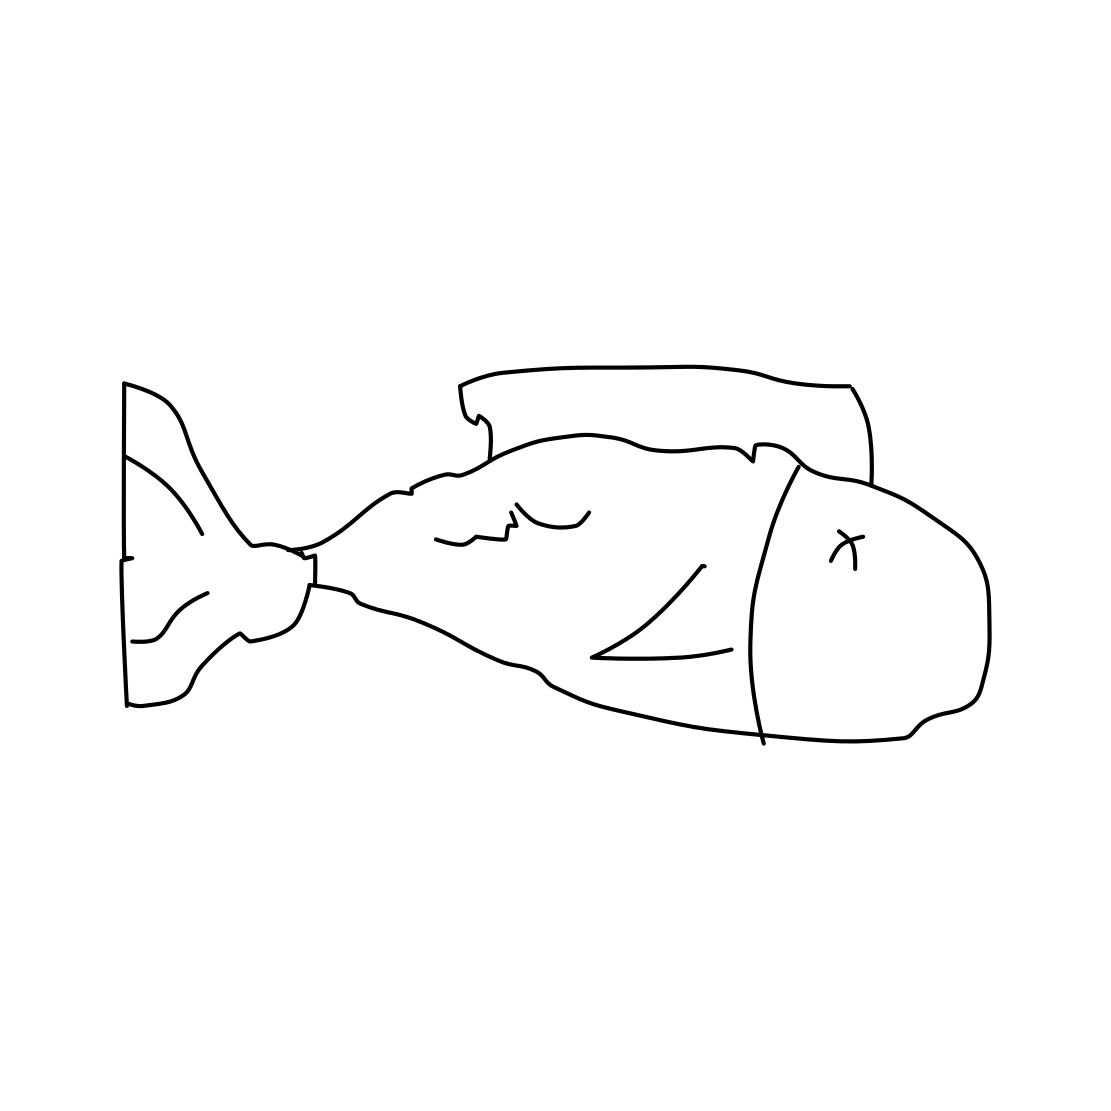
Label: fish